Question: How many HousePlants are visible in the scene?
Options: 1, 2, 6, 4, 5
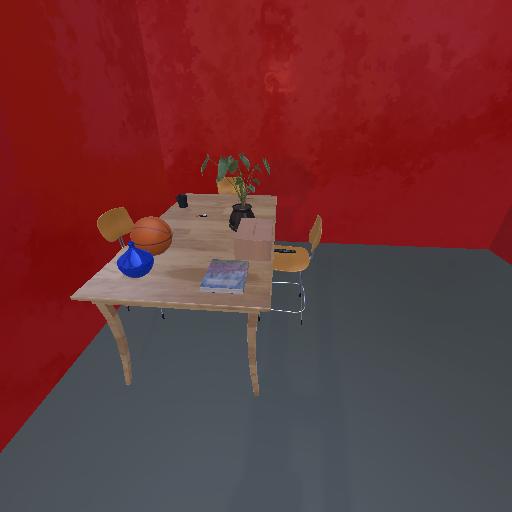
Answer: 1